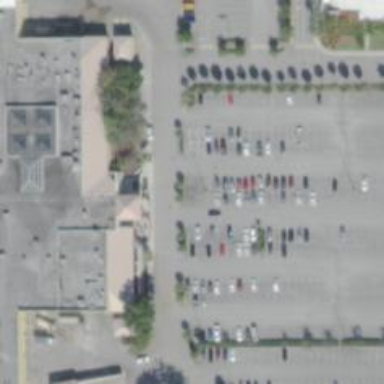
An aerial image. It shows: Parking space.